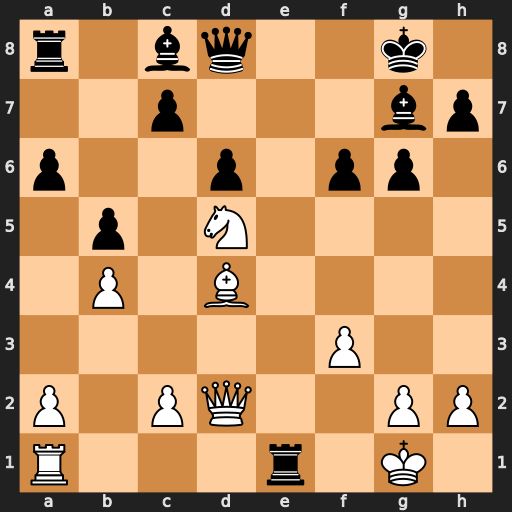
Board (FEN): r1bq2k1/2p3bp/p2p1pp1/1p1N4/1P1B4/5P2/P1PQ2PP/R3r1K1
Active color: w
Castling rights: -
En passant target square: -
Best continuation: Rxe1 Bb7 Bxf6 Bxf6 Re8+ Qxe8 Nxf6+ Kf7 Nxe8